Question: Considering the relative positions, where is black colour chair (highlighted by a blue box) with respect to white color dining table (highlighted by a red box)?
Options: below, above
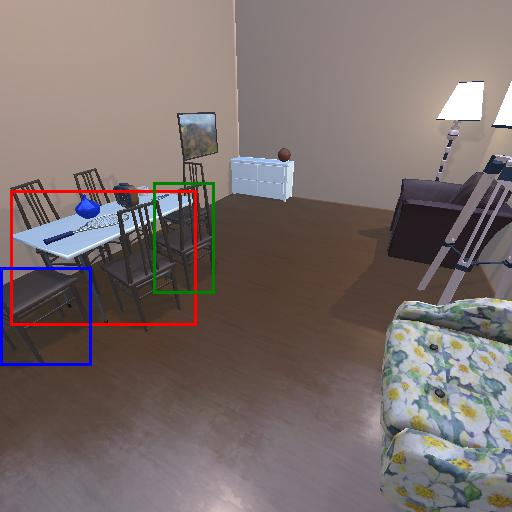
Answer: below